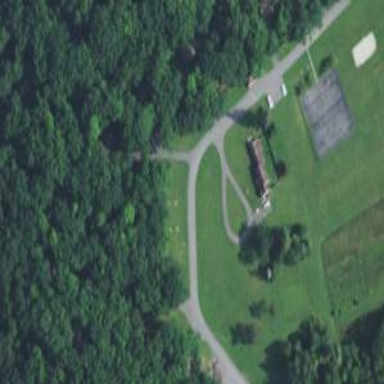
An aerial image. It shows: Campsite designated for tourism.